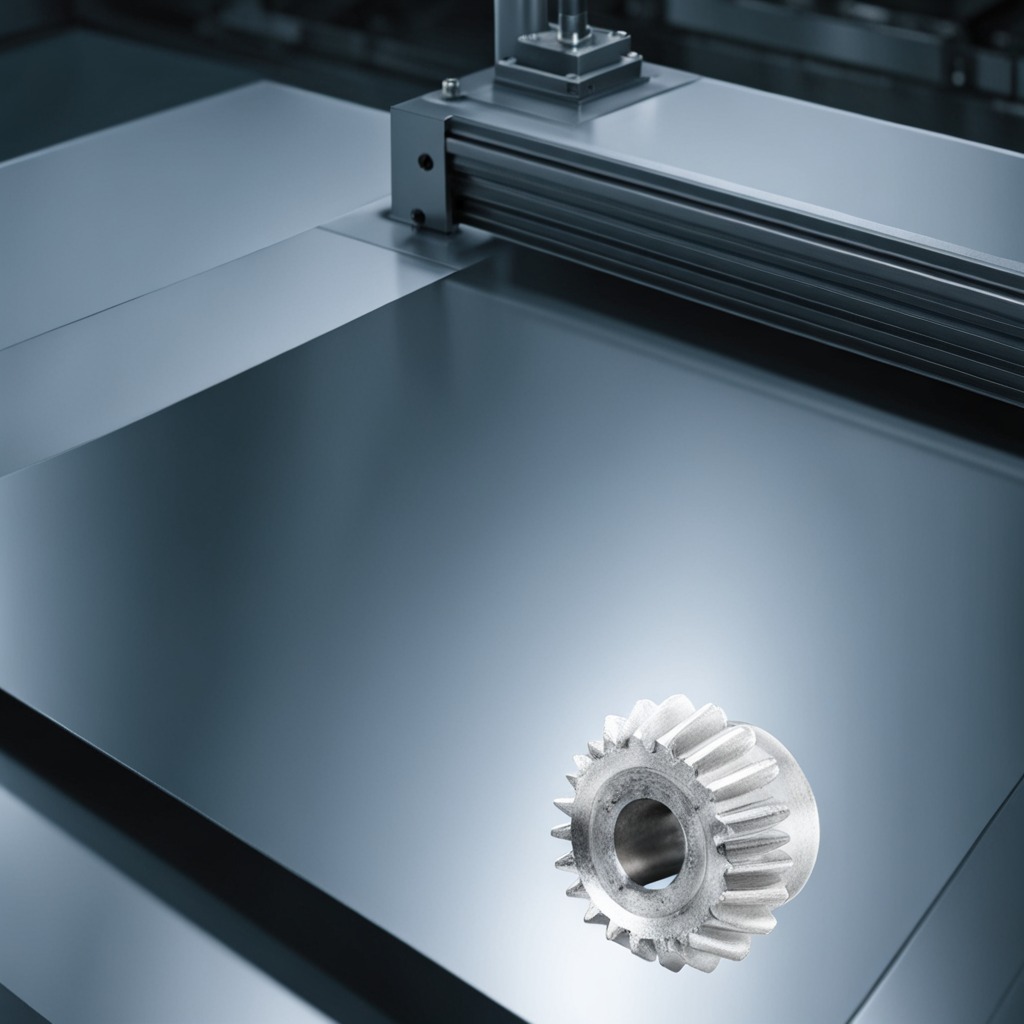
A steel gear with teeth is lying on the metal table in a machine shop under fluorescent lights.